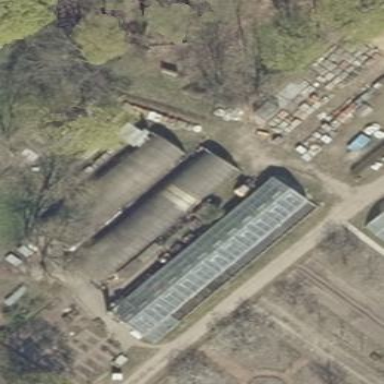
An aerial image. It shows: Greenhouse.